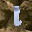
Label: 1